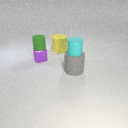
small purple metal cube below small green rubber cylinder